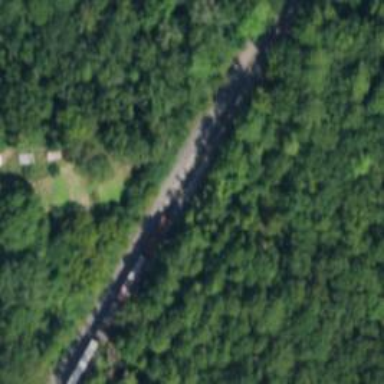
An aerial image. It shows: Railway siding with rails.